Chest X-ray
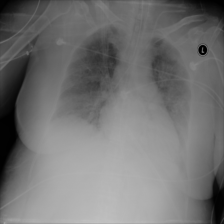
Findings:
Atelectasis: negative
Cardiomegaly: negative
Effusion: negative
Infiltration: negative
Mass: negative
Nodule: negative
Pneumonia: negative
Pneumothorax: negative
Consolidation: negative
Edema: negative
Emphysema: negative
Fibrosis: negative
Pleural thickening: negative
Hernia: negative